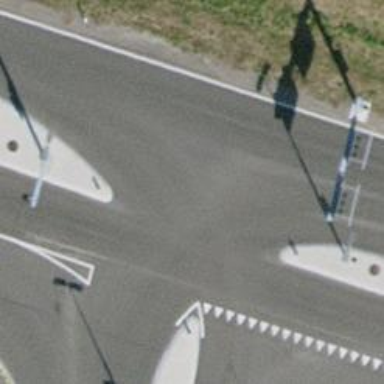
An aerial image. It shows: Road with traffic signals controlling the flow of traffic.